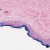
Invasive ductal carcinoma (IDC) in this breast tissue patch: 0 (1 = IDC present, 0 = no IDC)